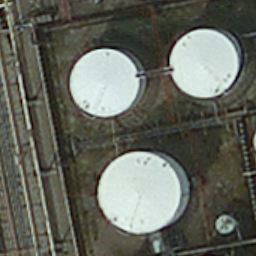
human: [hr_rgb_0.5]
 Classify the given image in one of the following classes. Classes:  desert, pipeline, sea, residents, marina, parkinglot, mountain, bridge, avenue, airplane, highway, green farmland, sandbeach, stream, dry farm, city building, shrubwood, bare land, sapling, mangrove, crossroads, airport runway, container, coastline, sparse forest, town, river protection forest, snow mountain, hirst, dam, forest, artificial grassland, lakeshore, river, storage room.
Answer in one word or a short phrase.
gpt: storage room